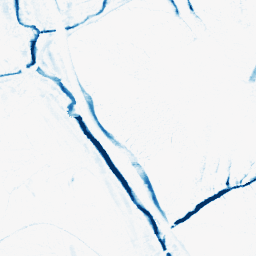
Category: morphological
Decomposition family: morphological_ellipse
Decomposition parameters: operation: closing
width: 5
height: 10
Upsampling method: quadratic
Upsampling parameters: scale: 2
Upsampling scale: 2